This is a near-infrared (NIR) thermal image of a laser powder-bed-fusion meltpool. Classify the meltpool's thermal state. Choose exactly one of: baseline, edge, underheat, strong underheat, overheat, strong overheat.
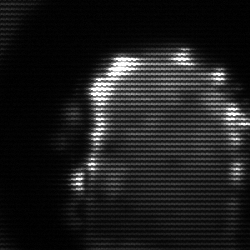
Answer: baseline